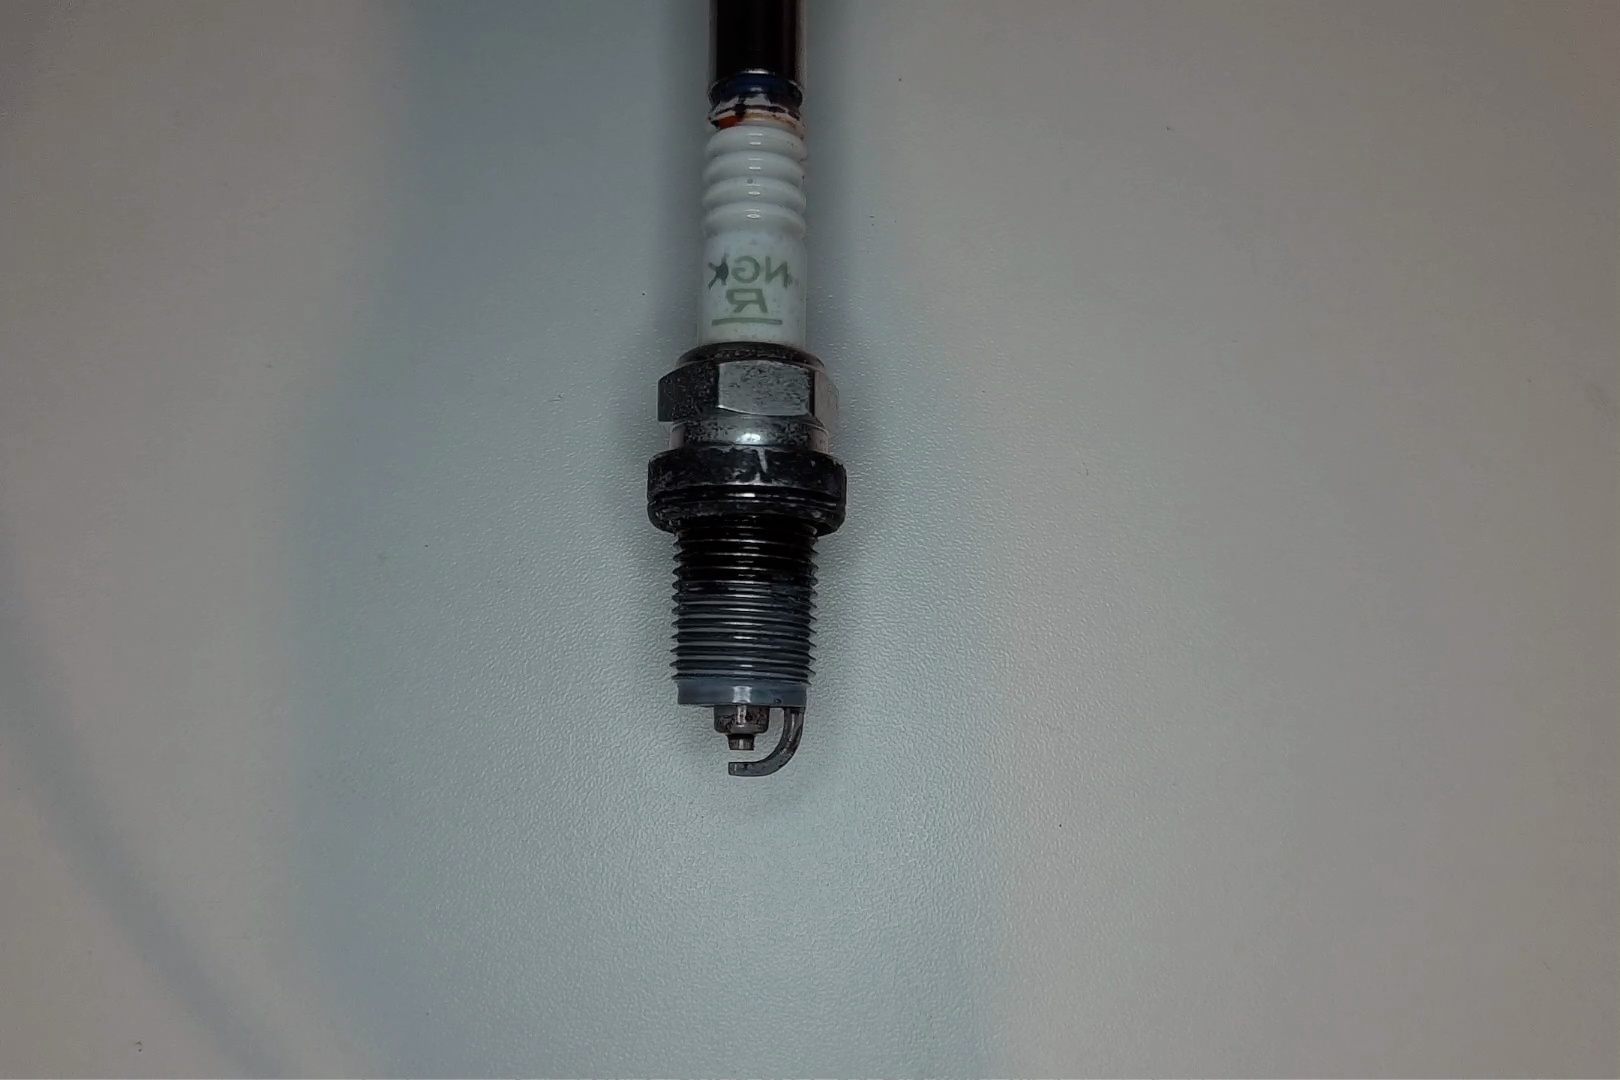
Label: anomaly